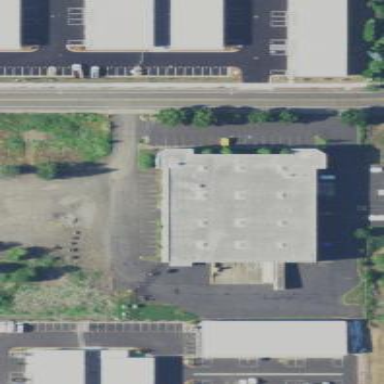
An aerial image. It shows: Building.